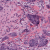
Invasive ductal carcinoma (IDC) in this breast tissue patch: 1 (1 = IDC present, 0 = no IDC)